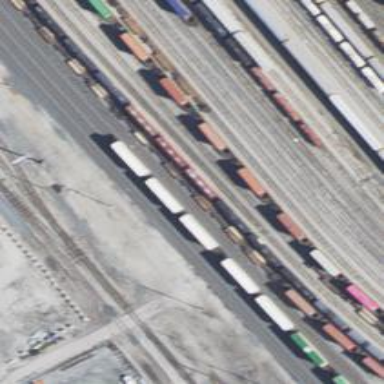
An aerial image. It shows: Railway yard in service.